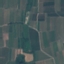
Land use / land cover: PermanentCrop